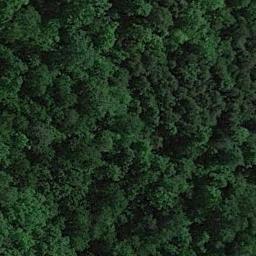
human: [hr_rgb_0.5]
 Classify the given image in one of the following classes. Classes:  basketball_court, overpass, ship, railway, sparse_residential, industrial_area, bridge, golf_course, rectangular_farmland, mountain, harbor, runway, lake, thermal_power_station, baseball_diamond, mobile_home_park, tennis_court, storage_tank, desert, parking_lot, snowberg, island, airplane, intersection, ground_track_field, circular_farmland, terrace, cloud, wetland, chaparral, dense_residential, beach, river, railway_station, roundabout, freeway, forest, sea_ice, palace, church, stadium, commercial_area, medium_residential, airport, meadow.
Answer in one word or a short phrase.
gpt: forest